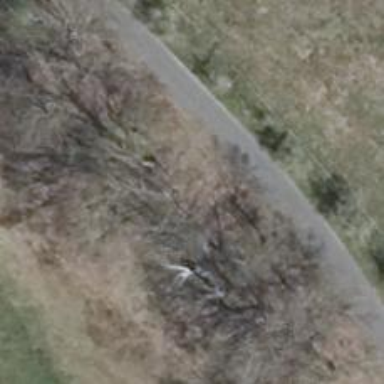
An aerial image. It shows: Deciduous tree with broadleaved leaves.